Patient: sex M, age 62
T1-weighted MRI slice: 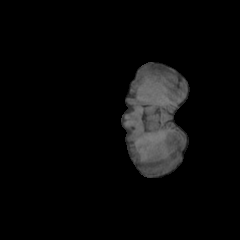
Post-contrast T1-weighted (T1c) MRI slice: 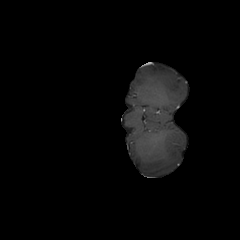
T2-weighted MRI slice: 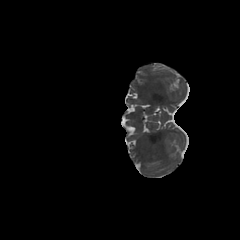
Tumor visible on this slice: no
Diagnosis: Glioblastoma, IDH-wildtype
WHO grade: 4